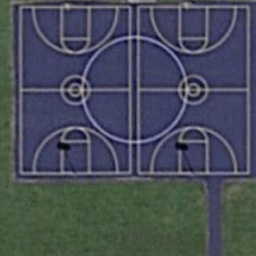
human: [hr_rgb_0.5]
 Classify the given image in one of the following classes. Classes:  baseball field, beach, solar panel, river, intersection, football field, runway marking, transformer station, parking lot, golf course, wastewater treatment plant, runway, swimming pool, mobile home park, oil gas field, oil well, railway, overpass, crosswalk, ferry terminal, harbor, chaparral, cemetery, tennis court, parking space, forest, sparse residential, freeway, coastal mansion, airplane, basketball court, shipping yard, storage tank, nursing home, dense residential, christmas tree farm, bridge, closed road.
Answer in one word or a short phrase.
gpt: basketball court